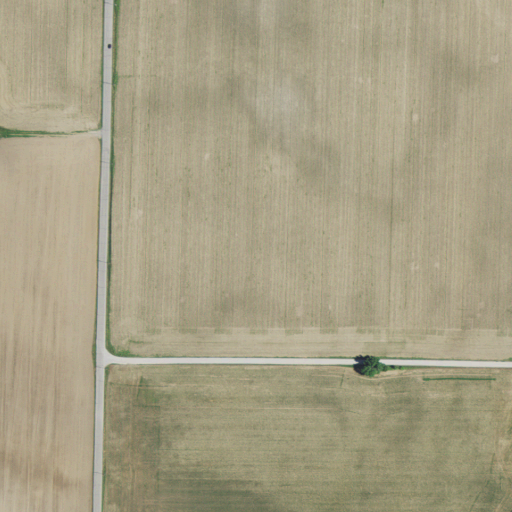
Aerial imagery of valley in Indiana named Owl Hollow containing cultivated crops, low intensity development, and open development